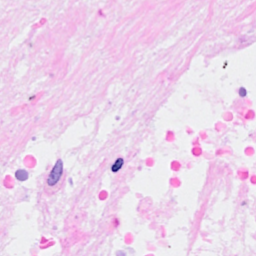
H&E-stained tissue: Breast